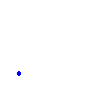
Particle: kaon